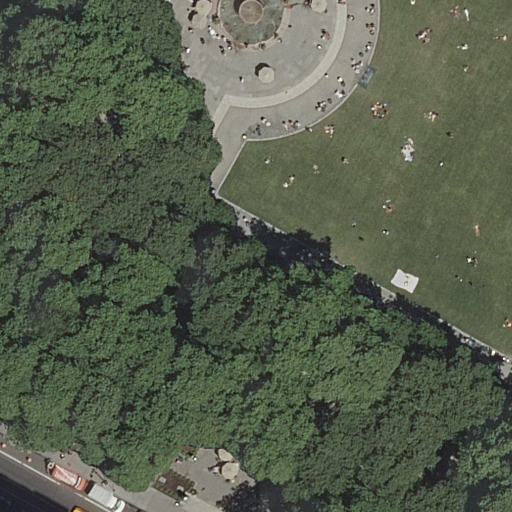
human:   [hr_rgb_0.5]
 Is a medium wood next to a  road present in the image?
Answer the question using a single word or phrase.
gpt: no

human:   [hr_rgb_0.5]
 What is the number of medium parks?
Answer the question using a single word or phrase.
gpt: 0

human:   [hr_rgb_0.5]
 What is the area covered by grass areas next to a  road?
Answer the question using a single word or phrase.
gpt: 66m2

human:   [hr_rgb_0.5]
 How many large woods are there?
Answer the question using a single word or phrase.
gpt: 1

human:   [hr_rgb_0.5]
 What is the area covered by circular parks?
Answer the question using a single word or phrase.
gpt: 0m2

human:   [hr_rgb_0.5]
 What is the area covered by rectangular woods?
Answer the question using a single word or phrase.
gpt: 688m2

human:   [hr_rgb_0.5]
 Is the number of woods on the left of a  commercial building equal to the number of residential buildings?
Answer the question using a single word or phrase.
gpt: yes

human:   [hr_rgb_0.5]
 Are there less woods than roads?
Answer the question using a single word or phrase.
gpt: yes

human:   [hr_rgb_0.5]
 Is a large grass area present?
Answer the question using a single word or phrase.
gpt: no

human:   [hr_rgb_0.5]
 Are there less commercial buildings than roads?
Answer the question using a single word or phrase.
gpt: yes

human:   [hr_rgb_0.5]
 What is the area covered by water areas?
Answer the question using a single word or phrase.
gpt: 0m2

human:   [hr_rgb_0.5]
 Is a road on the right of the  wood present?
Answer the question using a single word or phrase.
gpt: no

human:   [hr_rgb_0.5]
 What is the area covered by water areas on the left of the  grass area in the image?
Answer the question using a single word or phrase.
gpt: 0m2

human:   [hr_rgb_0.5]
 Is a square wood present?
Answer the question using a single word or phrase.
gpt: no

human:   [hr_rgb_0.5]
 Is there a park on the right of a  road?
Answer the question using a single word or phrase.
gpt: yes

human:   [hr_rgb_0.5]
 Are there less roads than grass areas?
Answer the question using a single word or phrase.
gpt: no

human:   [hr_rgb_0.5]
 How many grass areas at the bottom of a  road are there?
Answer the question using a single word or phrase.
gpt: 0

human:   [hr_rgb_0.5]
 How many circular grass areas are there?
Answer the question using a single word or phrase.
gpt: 0

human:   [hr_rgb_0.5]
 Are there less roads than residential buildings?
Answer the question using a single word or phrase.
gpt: no

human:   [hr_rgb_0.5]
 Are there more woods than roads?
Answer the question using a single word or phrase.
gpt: no

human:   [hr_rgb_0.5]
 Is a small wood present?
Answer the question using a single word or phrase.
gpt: no

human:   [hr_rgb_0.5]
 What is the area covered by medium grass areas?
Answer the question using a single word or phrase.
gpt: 0m2

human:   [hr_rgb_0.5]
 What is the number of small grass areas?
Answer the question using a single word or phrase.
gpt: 1

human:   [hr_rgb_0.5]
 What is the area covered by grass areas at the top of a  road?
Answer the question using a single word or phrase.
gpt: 66m2

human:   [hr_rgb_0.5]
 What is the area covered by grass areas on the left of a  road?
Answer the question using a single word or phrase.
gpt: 0m2

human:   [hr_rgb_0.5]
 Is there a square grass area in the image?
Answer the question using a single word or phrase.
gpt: no

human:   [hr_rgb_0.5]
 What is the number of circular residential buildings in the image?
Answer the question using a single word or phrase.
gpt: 0

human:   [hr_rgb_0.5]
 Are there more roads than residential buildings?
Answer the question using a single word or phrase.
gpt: yes

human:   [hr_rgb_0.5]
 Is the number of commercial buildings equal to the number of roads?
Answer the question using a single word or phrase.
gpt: no

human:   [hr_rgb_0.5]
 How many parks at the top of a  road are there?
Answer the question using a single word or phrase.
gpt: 1

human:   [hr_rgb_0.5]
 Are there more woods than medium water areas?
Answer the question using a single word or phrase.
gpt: yes

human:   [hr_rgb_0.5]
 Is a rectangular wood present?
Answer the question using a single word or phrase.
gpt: yes

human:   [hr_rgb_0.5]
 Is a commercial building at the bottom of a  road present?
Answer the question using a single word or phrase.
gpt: no

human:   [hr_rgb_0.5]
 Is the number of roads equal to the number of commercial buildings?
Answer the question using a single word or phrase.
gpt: no

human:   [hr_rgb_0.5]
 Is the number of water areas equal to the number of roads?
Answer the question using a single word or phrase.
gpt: no

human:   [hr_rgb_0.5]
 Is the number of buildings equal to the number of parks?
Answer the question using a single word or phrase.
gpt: no